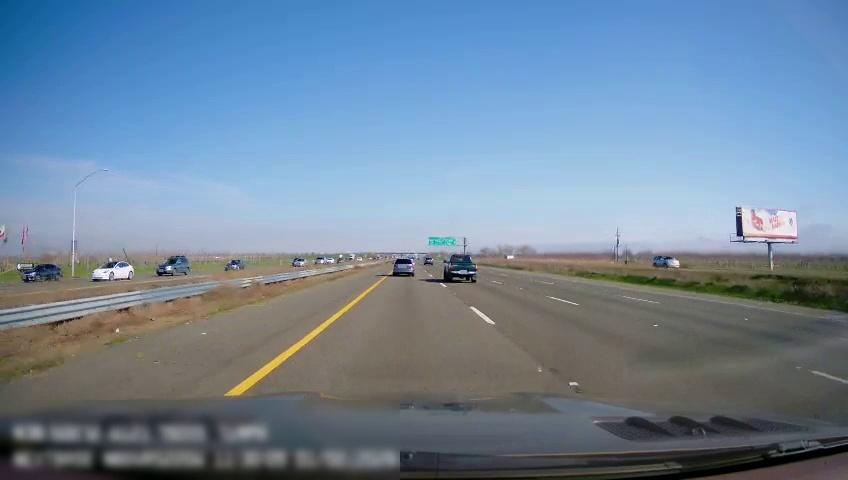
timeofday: Day
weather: Sunny
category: Drivable Space
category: Drivable Space
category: Vehicles | SUV
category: Vehicles | Car
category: Vehicles | SUV
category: Vehicles | Car
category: Vehicles | Car
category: Vehicles | Car
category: Vehicles | Car
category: Vehicles | SUV
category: Vehicles | Truck
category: Lanes | Current Lane
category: Lanes | Current Lane
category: Lanes | Alternate Lane
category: Lanes | Alternate Lane
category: Lanes | Alternate Lane
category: Lanes | Opposite Lane
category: Traffic | Signs